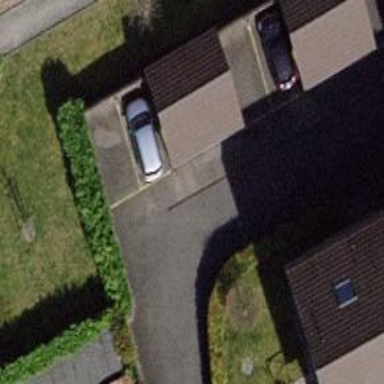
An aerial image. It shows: Carport structure.